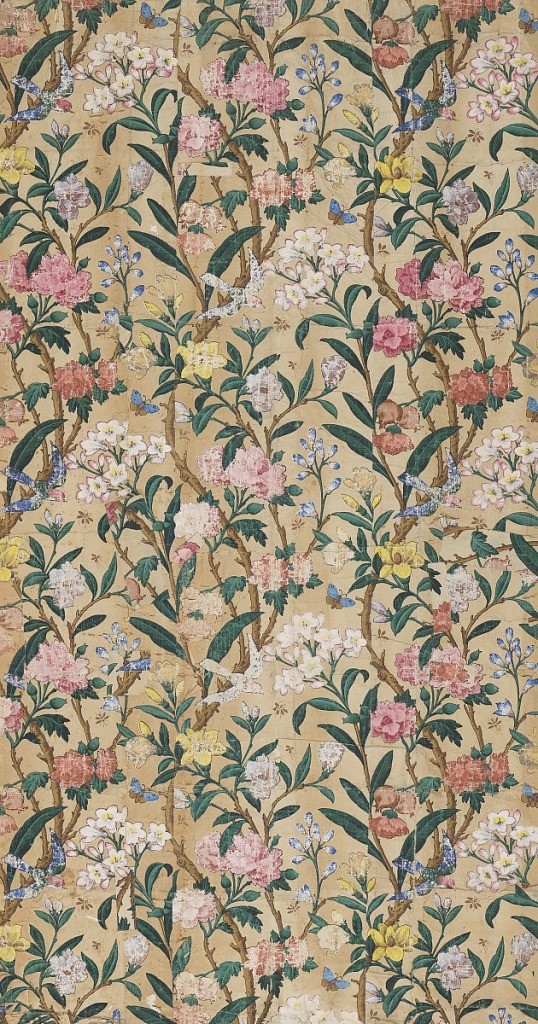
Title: Curtain paper
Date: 1850–60
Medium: Block-printed paper, embossed, distemper paints,
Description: Called Anglo-Chinese. Birds, butterflies and bees among various blossoms: magnolia, gardenia, chrysanthemum and pomegranate. The black outline is printed from a key block with metal raised design. Two thicknesses of paper. Top layer of rice paper on a layer of thicker paper. Each curtain made of three widths of paper. All flowers grow from the same curving and continuous vine. Printed in rose, orange, green, yellow, blue, mauve, tan and black on ivory ground. Entire paper embossed in small diamond pattern. (b) is the main body of the curtain.